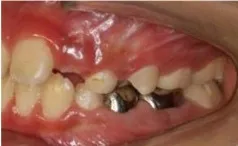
(A-I) are images of teeth before and after treatment. (G-I) are the occlusal photos of the left side before and 4 months and 9 months after treatment. Tooth 24 is under eruption and has good contact with its opposing teeth during follow-up.
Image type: medical_photograph (oral_photograph)